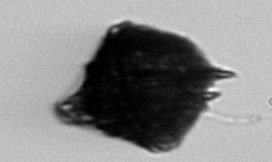
Label: Gonyaulax